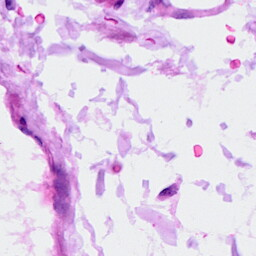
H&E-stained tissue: Ovarian